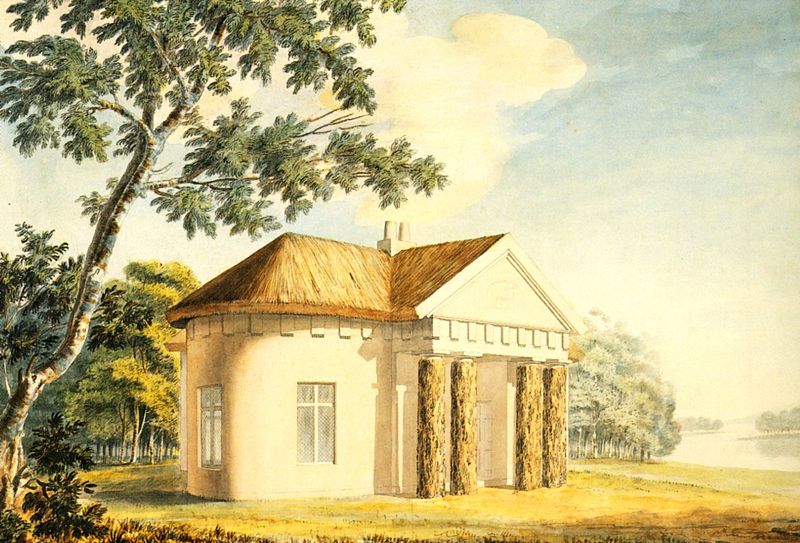
Titel: Aquarell von Hamels Park mit imaginierter Landschaft für das “Fancy Diary” von Philip York
Künstler: John Soane
Schlagwörter: baum, blau, himmel, wolken, fluss, gelb, landschaft, see, bunt, fenster, säulen, zeichnung, dach, gebäude, gras, haus, wolke, zweige, wald, sommer, reeddach, villa, portikus, haus am see, wäldchen, colorit, tempel, buntstift, tympanon, holzdach, rietdach, farbperspektive, reebdach